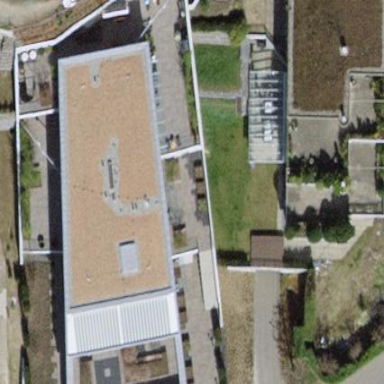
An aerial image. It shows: Residential building with flat roof.